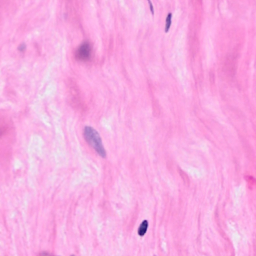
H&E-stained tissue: Breast